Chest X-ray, AP view. Patient: 30 years old, sex M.
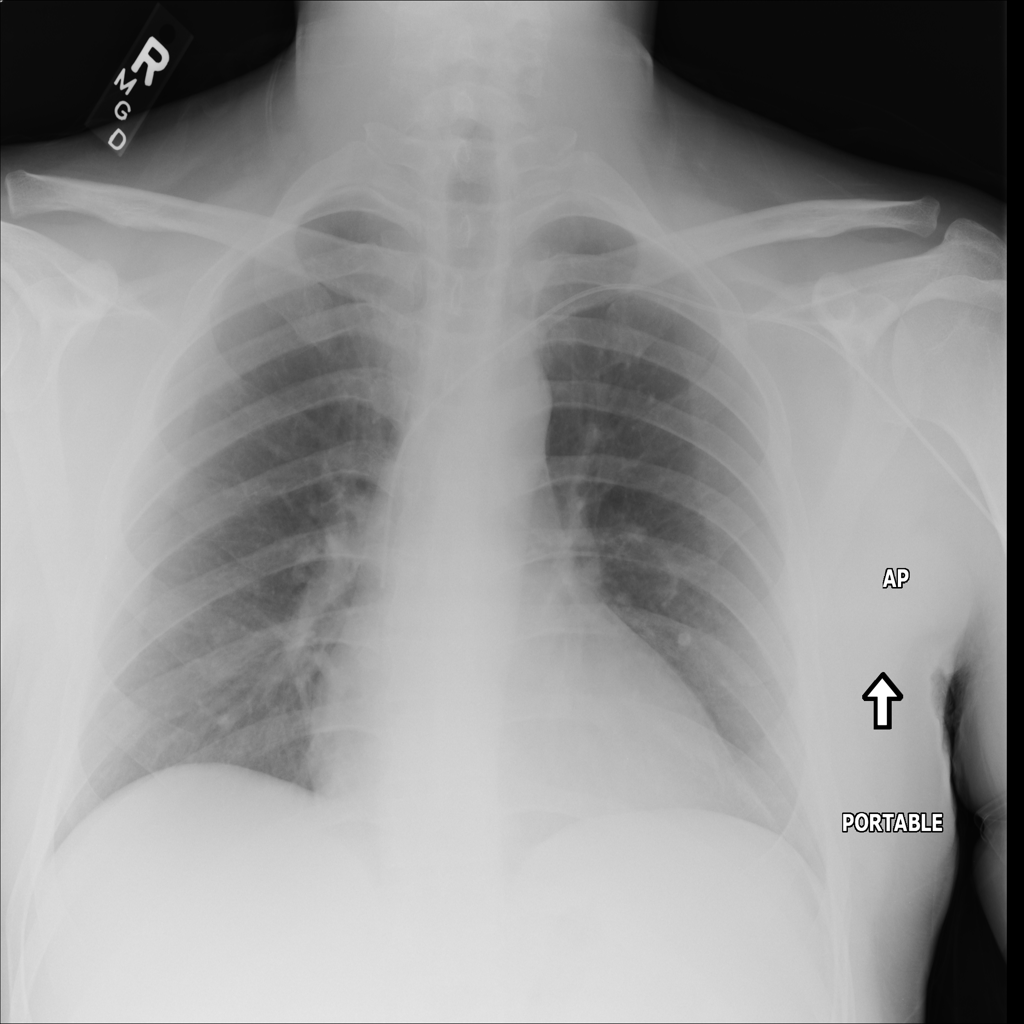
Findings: Cardiomegaly